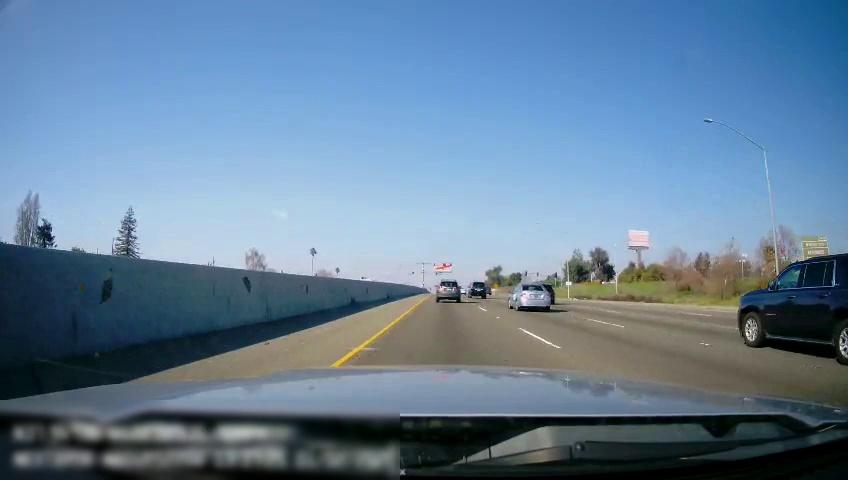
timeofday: Day
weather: Sunny
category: Drivable Space
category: Vehicles | SUV
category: Vehicles | SUV
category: Vehicles | SUV
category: Vehicles | Car
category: Vehicles | Truck
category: Vehicles | SUV
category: Lanes | Current Lane
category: Lanes | Current Lane
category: Lanes | Alternate Lane
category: Lanes | Alternate Lane